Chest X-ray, PA view. Patient: 55 years old, sex F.
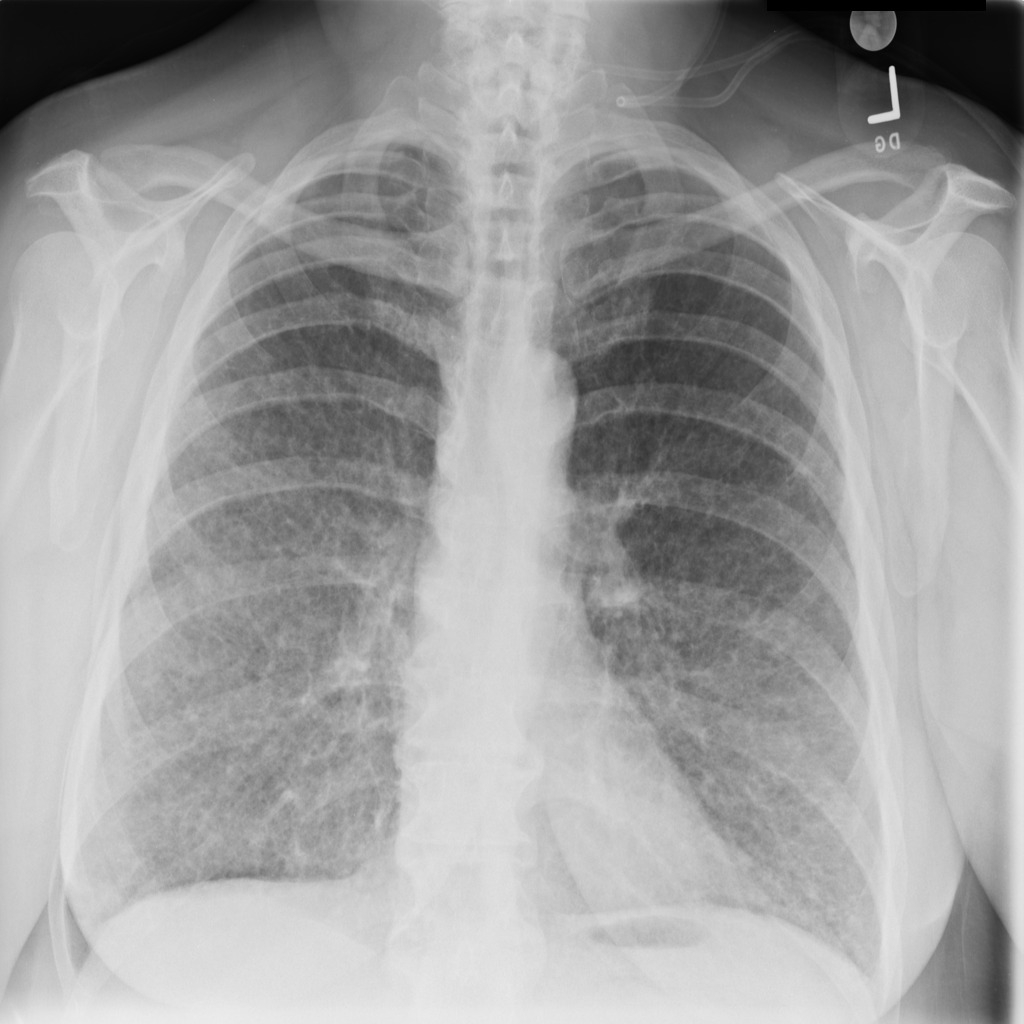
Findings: No Finding